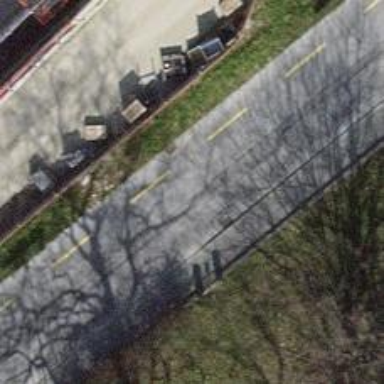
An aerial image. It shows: Residential road with asphalt surface. There is sidewalk on the left and cycle lane on both sides.